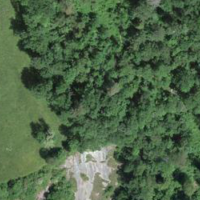
EUNIS habitat code: 41
Species observed at this site:
Orchis militaris
Amelanchier ovalis
Dioscorea communis
Globularia bisnagarica
Gryllus campestris